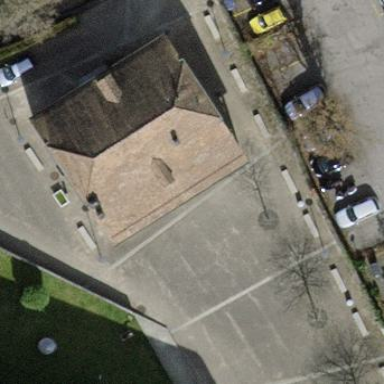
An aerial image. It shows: Building that serves as place of worship.